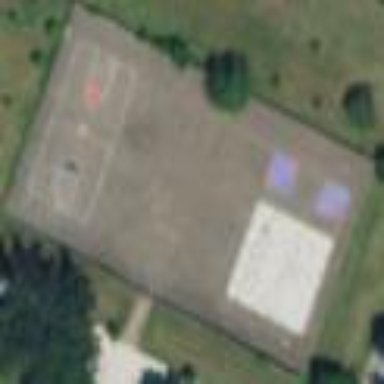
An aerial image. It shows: Tennis court on pitch.